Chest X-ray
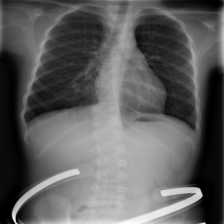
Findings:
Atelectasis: negative
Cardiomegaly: negative
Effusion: negative
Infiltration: negative
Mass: negative
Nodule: negative
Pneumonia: negative
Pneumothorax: negative
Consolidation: negative
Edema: negative
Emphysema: negative
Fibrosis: negative
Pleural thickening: negative
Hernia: negative